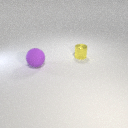
large purple rubber sphere to the left of small yellow metal cylinder